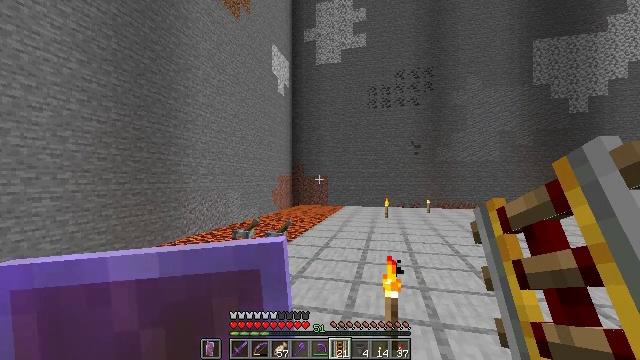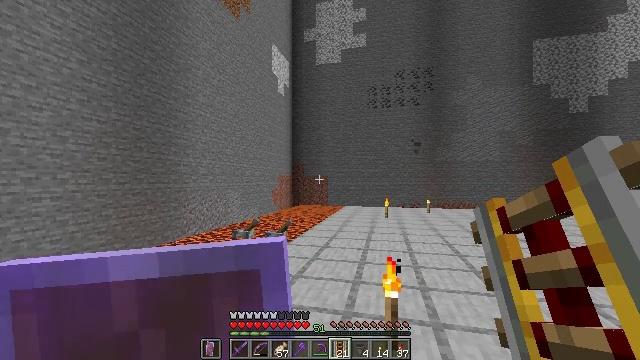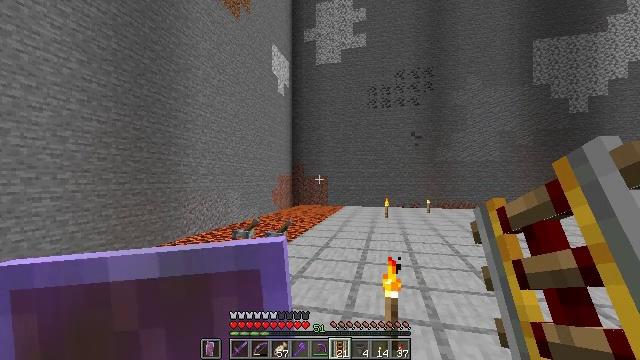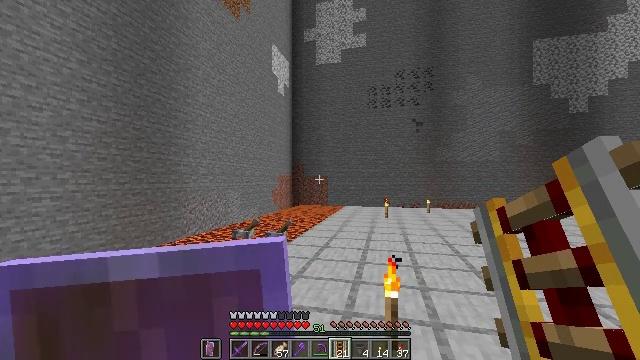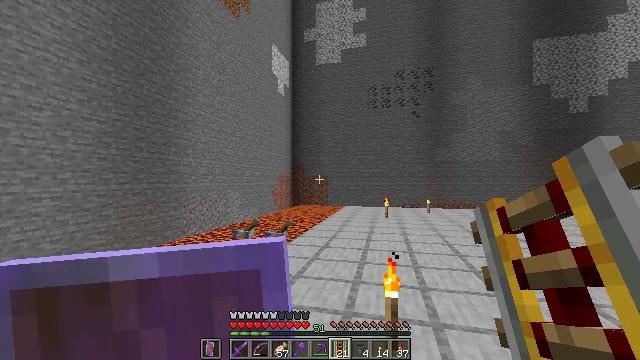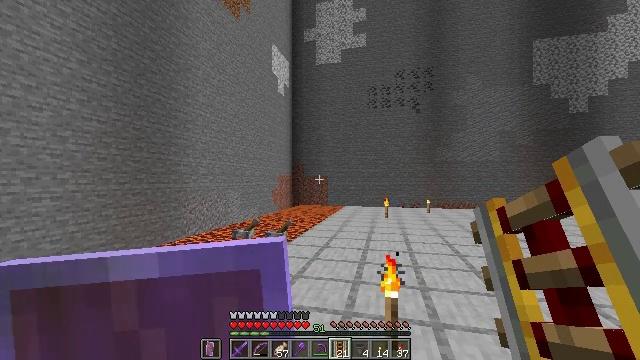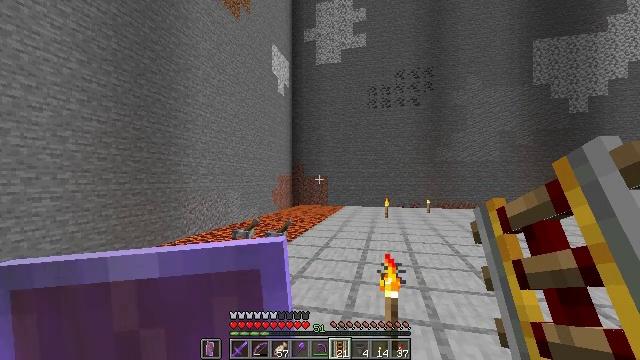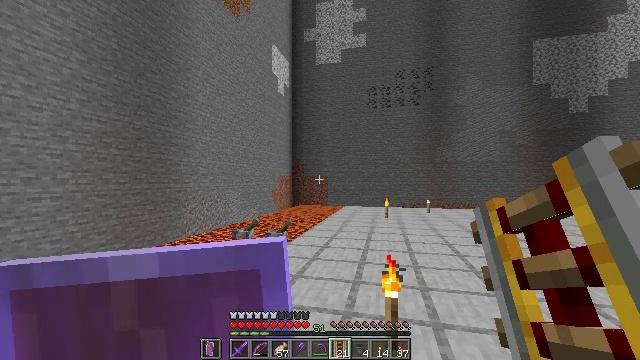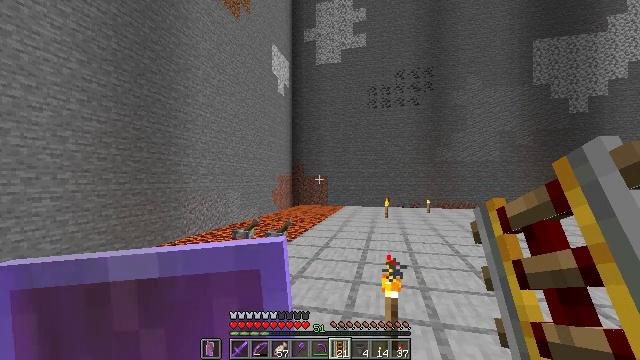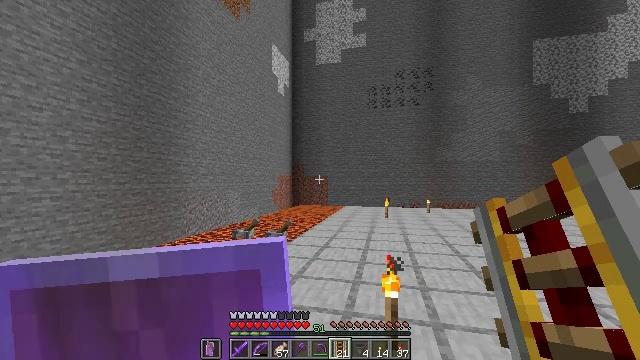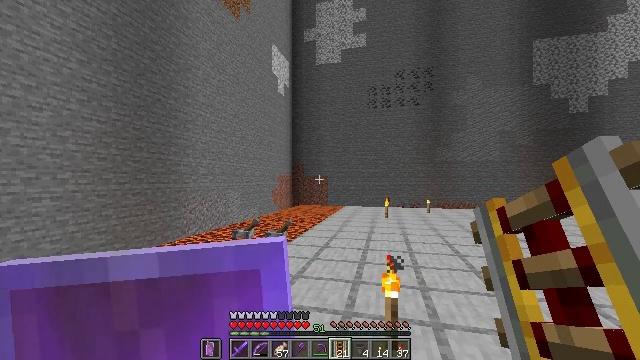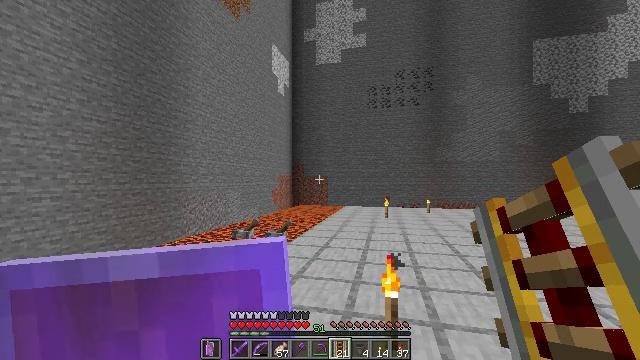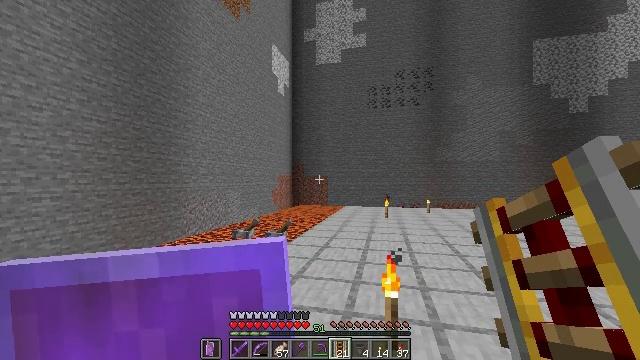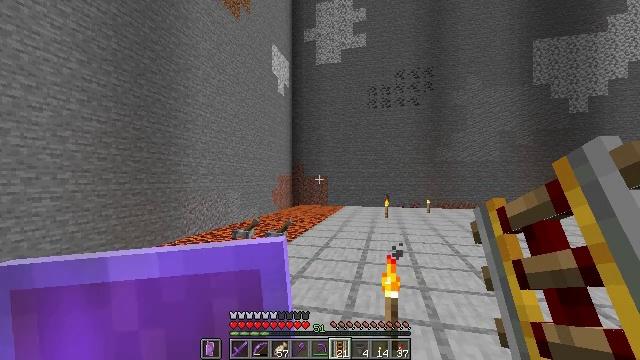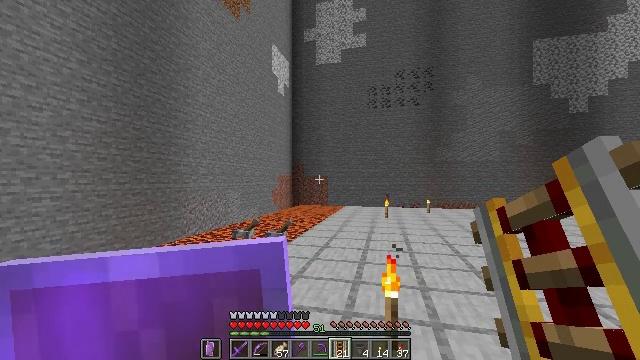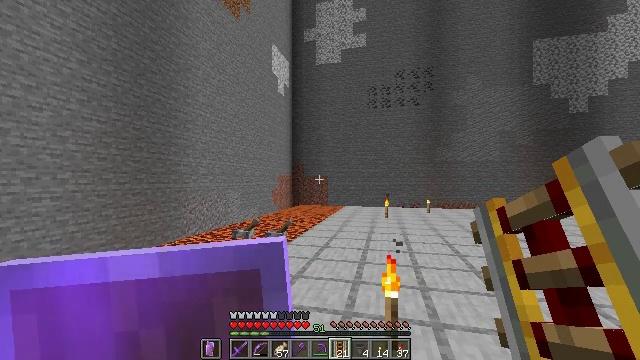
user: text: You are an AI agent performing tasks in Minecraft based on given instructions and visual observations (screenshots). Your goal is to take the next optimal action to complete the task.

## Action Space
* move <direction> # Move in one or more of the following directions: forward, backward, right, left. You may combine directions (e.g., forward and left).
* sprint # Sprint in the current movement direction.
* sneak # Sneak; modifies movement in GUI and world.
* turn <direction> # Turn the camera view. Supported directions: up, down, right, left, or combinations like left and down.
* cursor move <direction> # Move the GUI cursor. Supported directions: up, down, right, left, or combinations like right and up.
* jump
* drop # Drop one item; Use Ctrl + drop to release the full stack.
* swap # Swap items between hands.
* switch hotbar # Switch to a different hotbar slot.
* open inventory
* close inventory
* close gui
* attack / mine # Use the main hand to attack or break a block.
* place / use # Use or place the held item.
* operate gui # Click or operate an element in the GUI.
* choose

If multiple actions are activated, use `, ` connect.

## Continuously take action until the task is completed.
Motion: motion action
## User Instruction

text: Mine the chiseled stone bricks.
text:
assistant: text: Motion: no_op
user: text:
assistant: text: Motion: no_op
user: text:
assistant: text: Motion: no_op
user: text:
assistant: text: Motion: no_op
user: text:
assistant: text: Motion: no_op
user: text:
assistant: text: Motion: no_op
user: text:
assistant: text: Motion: no_op
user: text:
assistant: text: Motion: no_op
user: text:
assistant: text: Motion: no_op
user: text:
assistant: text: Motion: no_op
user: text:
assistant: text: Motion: no_op
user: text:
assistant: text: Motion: no_op
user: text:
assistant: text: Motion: no_op
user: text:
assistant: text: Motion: no_op
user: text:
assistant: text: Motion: no_op
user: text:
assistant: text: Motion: no_op
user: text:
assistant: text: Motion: no_op
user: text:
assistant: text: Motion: no_op
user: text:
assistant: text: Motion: no_op
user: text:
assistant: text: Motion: no_op
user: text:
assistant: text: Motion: no_op
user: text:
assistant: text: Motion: no_op
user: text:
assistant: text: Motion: no_op
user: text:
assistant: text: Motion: no_op
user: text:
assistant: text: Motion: no_op
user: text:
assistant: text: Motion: no_op
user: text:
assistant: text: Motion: no_op
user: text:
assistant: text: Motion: no_op
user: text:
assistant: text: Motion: no_op
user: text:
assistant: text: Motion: no_op